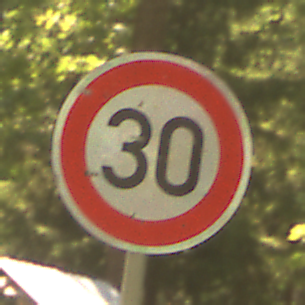
Verkehrszeichen: Geschwindigkeit30
Umgebung: Outdoor, Nature
Tageszeit: Midday
Wetter: PartlyCloudy
Licht: Natural
Jahreszeit: NotSpecified
Kontrast: LowContrast